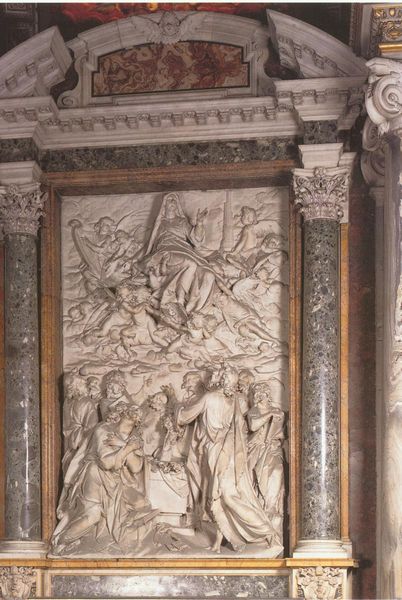
Titel: Himmelfahrt Mariens
Künstler: Pietro Bernini
Standort: Rom, S. Maria Maggiore (EU - I - Latium)
Schlagwörter: flügel, himmel, menschen, frau, marmor, säule, säulen, falten, mutter, locken, engel, relief, glanz, altar, kapitell, sims, gesims, jesus, schnecken, harfe, maria, korinthisch